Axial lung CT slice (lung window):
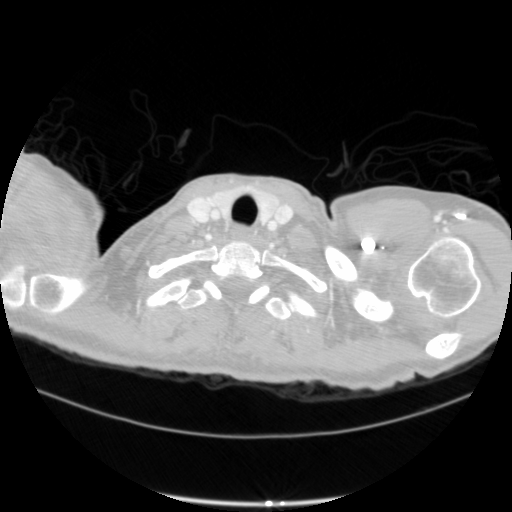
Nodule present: no